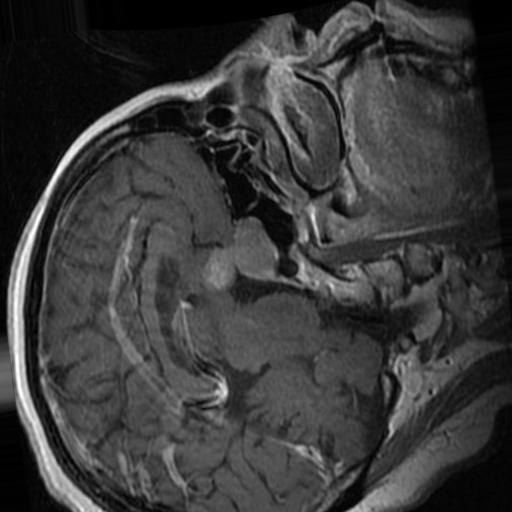
Label: brain_tumor